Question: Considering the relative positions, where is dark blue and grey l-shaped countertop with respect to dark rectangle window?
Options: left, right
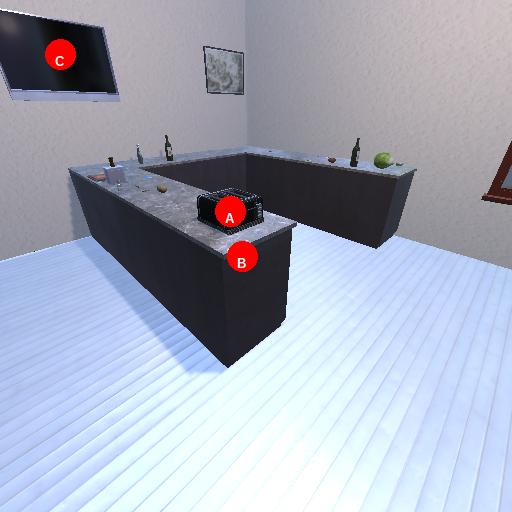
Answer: left